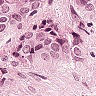
Metastatic tissue present: yes